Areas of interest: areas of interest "Business office"
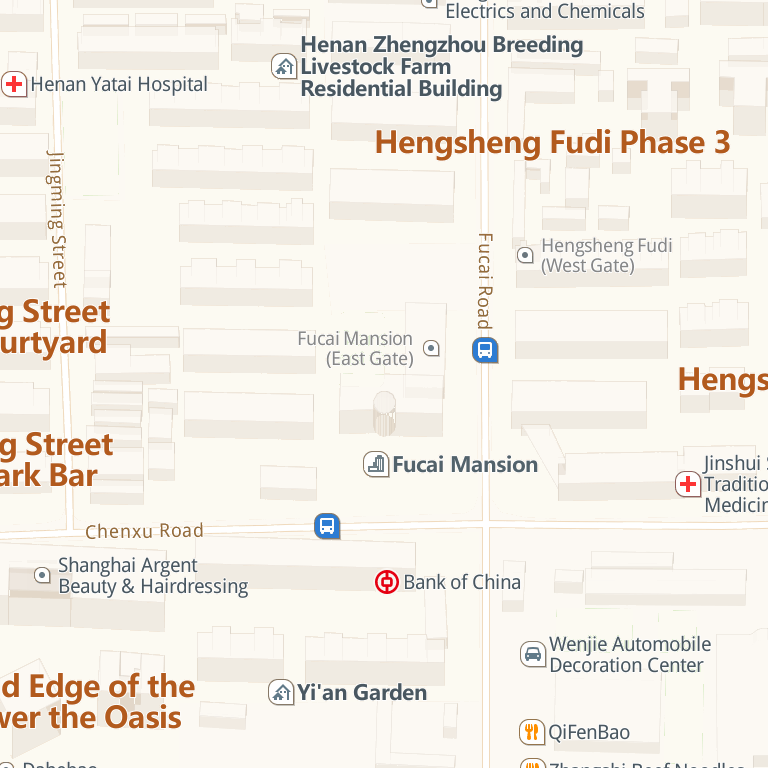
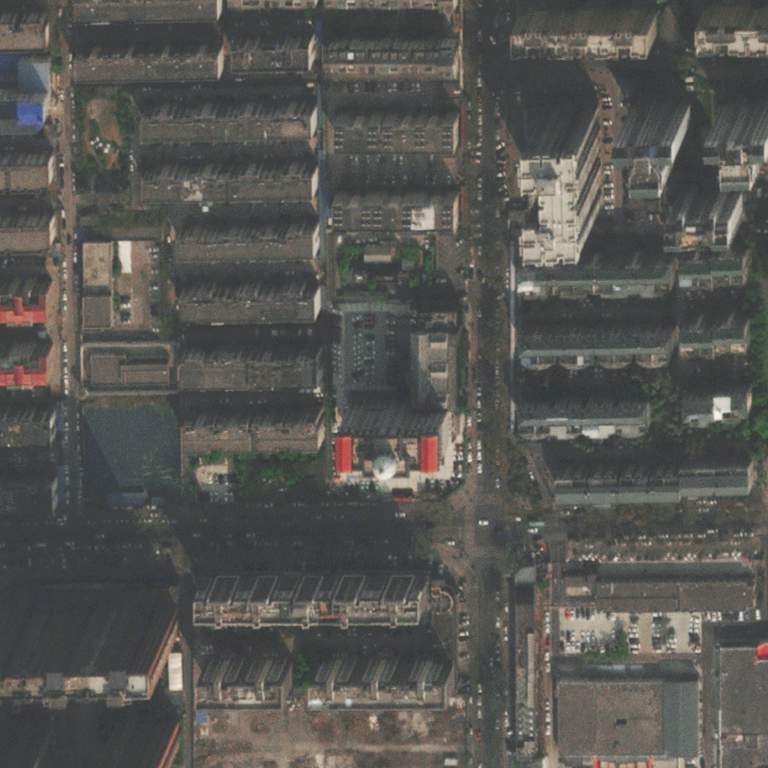